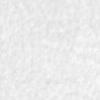
Label: no_change